Question: How do I achieve this kind of color replacement programmatically?

---
So this is the function I have used to replace a pixel:
'''
Color.FromArgb(
oldColorInThisPixel.R + (byte)((1 - oldColorInThisPixel.R / 255.0) * colorToReplaceWith.R),
oldColorInThisPixel.G + (byte)((1 - oldColorInThisPixel.G / 255.0) * colorToReplaceWith.G),
oldColorInThisPixel.B + (byte)((1 - oldColorInThisPixel.B / 255.0) * colorToReplaceWith.B)
)
'''
Thank you, CodeInChaos!
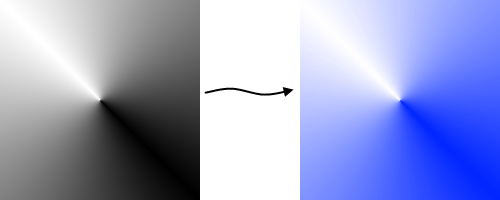
Answer: The formula for calculating the new pixel is:
'''
newColor.R = OldColor;
newColor.G = OldColor;
newColor.B = 255;
'''
Generalizing to arbitrary colors:
I assume you want to map white to white and black to that color. So the formula is 'newColor = TargetColor + (White - TargetColor) * Input'
'''
newColor.R = OldColor + (1 - oldColor / 255.0) * TargetColor.R;
newColor.G = OldColor + (1 - oldColor / 255.0) * TargetColor.G;
newColor.B = OldColor + (1 - oldColor / 255.0) * TargetColor.B;
'''
And then just iterate over the pixels of the image(byte array) and write them to a new RGB array. There are many threads on how to copy an image into a byte array and manipulate it.